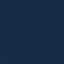
Land use / land cover: SeaLake